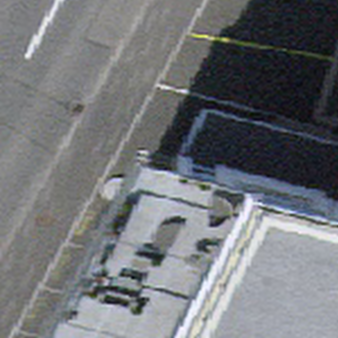
Label: other